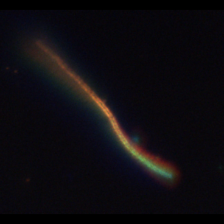
Taxon: Chaetoceros
Group: Diatoms